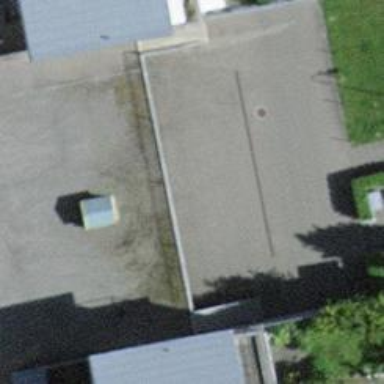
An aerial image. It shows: Parking entrance.